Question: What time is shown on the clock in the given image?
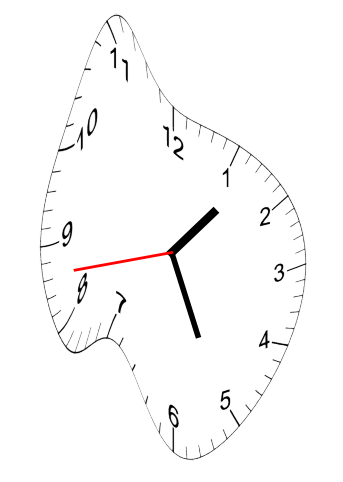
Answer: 01:25:43